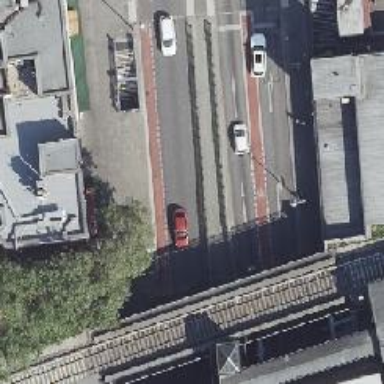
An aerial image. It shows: Footway tunnel with asphalt surface.